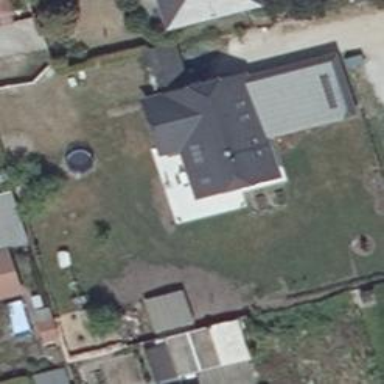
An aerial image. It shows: Simple and straightforward house.